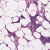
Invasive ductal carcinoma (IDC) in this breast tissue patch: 0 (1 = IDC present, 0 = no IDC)